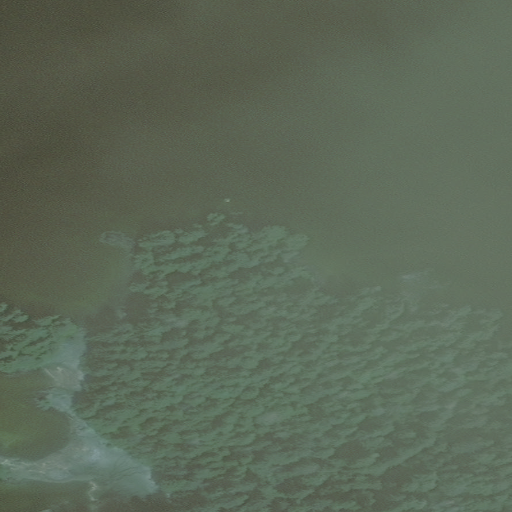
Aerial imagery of cape in Alaska named Olga Point containing only unknown